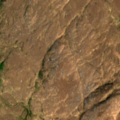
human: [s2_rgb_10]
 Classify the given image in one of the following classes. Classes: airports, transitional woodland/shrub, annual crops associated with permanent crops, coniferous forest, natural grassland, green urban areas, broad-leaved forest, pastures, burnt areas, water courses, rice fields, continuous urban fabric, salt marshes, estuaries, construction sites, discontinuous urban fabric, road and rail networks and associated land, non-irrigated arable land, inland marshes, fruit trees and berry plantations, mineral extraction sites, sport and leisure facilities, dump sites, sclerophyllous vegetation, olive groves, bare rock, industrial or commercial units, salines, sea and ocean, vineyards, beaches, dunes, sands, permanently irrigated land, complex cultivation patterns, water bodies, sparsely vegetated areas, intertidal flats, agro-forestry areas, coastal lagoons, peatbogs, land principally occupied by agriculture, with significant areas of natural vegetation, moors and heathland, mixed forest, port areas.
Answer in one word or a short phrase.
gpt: peatbogs